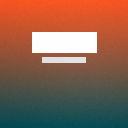
Screen state: on